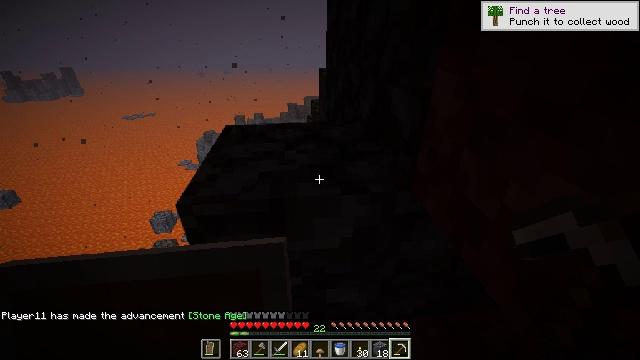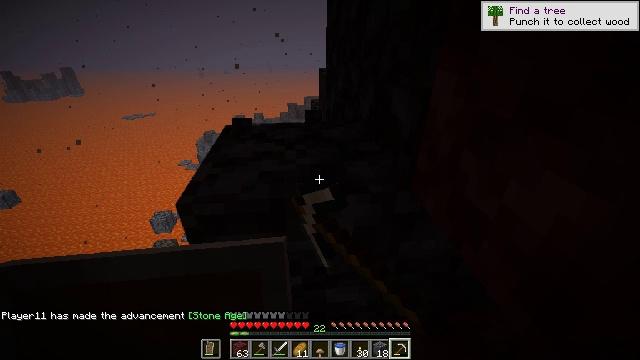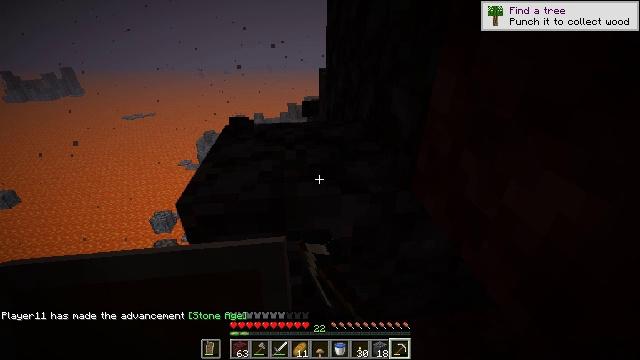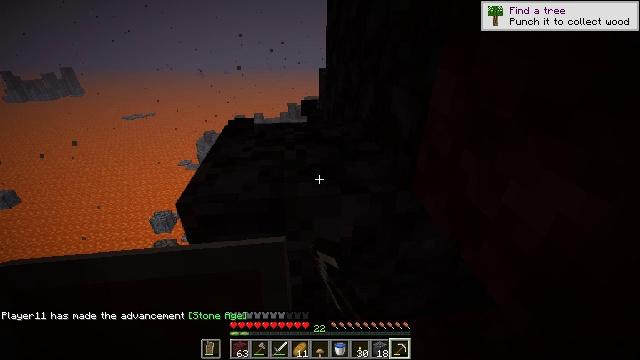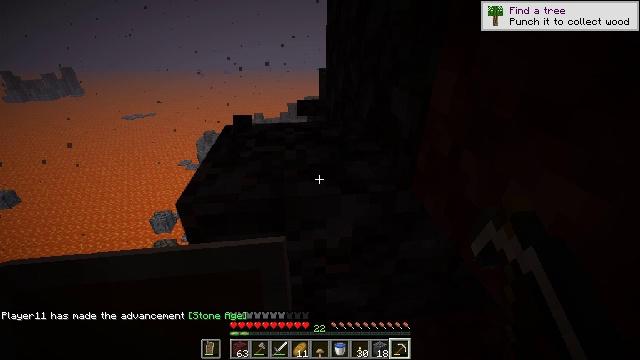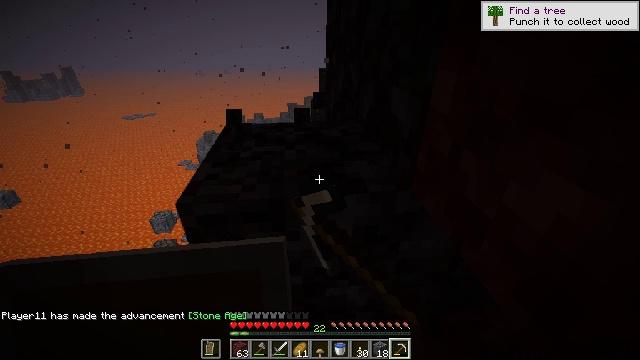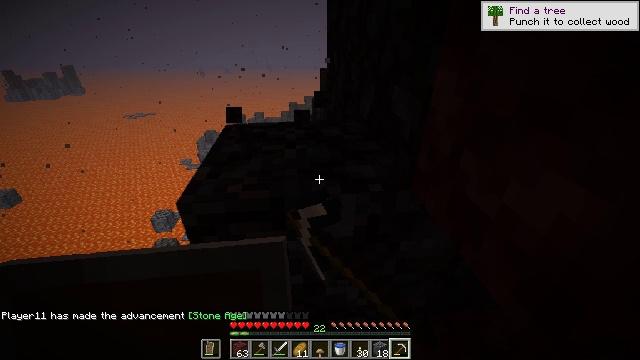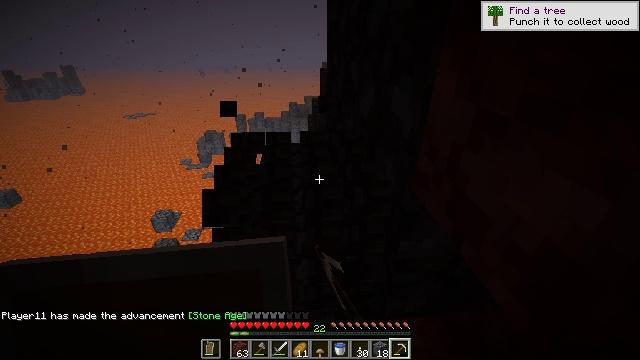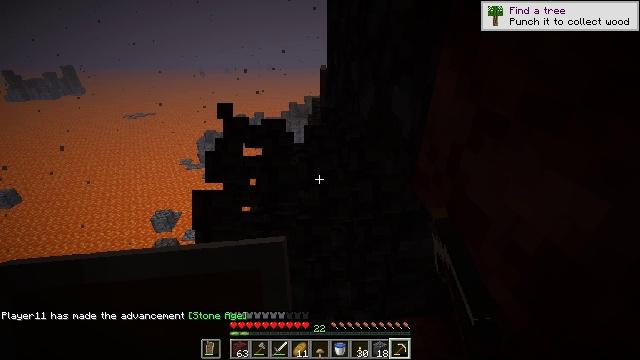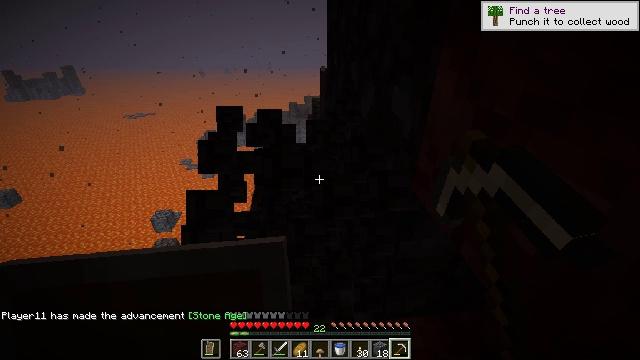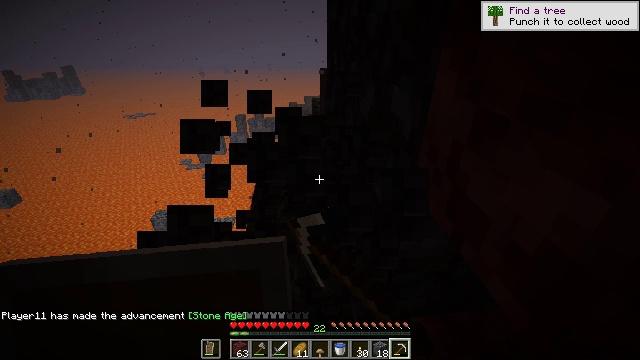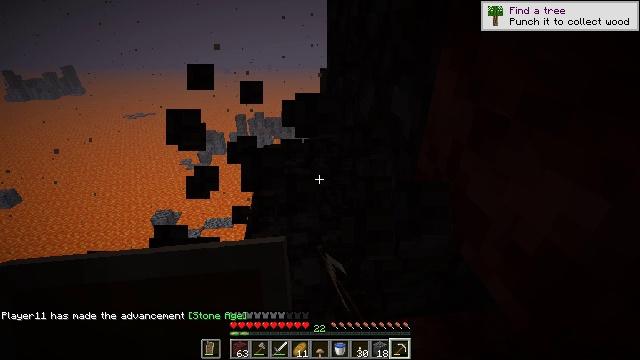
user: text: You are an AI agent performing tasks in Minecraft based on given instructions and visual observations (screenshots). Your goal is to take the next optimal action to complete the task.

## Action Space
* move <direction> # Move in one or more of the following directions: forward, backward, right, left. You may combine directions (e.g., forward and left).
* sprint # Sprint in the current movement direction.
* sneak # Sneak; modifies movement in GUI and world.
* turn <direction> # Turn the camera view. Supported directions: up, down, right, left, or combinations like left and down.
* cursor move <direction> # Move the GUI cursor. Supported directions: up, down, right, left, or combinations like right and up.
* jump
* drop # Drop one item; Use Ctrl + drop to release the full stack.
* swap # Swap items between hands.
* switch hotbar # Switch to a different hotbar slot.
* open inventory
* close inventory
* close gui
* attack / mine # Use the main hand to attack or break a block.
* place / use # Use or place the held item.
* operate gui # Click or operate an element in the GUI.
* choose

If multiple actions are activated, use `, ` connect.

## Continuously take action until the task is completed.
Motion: motion action
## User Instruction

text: Get some blackstone from the ground.
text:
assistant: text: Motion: attack / mine
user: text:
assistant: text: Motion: attack / mine
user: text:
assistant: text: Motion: attack / mine
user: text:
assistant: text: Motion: attack / mine
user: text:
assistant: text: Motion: attack / mine
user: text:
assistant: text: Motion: attack / mine
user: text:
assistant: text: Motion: attack / mine
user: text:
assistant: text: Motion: attack / mine
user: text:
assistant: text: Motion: attack / mine
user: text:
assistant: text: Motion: attack / mine
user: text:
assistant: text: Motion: attack / mine
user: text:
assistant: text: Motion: attack / mine